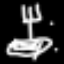
Label: fork